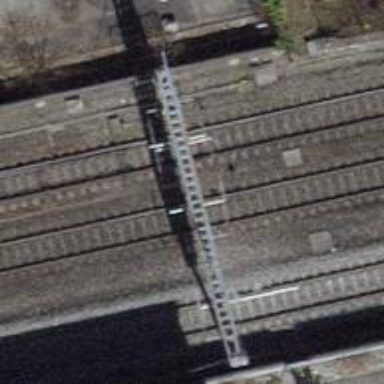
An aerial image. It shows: Railway switch.